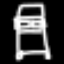
Label: bed